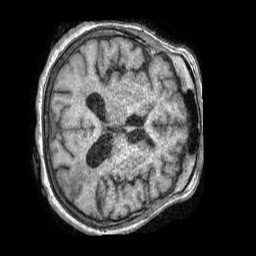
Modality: T1w
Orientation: axial
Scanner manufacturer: philips
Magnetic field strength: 1.5 T
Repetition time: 0.007947 s
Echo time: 0.00366 s